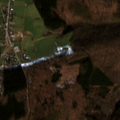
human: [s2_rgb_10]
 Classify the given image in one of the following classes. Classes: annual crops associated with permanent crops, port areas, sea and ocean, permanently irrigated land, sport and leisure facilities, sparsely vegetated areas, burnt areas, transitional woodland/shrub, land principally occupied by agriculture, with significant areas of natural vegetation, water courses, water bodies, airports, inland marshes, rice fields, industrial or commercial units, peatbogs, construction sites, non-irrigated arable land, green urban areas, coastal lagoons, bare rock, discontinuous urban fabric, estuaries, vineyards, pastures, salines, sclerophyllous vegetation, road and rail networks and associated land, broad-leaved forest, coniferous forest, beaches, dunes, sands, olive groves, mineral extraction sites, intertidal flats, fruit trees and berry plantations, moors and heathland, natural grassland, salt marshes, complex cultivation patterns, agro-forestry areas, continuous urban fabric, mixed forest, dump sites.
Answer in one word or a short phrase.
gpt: discontinuous urban fabric, pastures, complex cultivation patterns, broad-leaved forest, mixed forest